Question: I'm trying to load a collection to listbox as follows.(one item in listbox contains a image and a text block) IF i click each item by item in outside of the image( area 2) selection change working fine(highlight correctly); but if do the selection change by clicking each image this want work correctly.What is the reason behind this?
 item by item
'''
<DataTemplate x:Key="ObjectGalleryDataTemplate" DataType="{x:Type loc:ObjectTypes}" >
<Button Margin="3" Width="80" Height="80" Click="click_object"BorderBrush="Transparent" Tag="{Binding ObjectTypeID}">
<ItemsPanelTemplate x:Key="ObjectGalleryItemsPanelTemplate">
<UniformGrid Rows="1" HorizontalAlignment="Stretch"/>
</ItemsPanelTemplate>
<StackPanel Orientation="Horizontal">
<Grid><ListBox x:Name="ObjectTypesGallery" SelectionMode="Single" SelectionChanged="objectType_clik" BorderBrush="Transparent" SelectedIndex="0" ItemsSource="{Binding}" ItemTemplate="{DynamicResource ObjectGalleryDataTemplate}" ItemsPanel="{DynamicResource ObjectGalleryItemsPanelTemplate}">
</ListBox>
</Grid>
</StackPanel>
'''
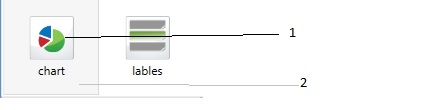
Answer: Since you asked:
> what is the reason behind this?
The reason is that each item in a list box is automatically made selectable (so that you can choose one or more list items as part of your UI). But since you have included a button in your list item template, when you click on the button, the system is responding to the button being clicked first, in front of the list item.
You didn't specify how you want this to behave. I would guess that you should either use an '<ItemsControl>' if you don't want to be able to select individual items, or change your '<Button>' to an '' or something similar if you don't want to be able to click the icon in the center. Or, if you want both click events to fire (the button click, and the list item selection click), you will need to implement this manually using event handlers.